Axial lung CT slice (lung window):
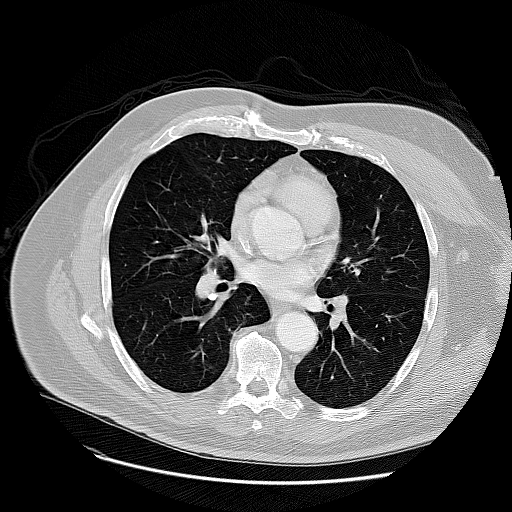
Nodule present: no